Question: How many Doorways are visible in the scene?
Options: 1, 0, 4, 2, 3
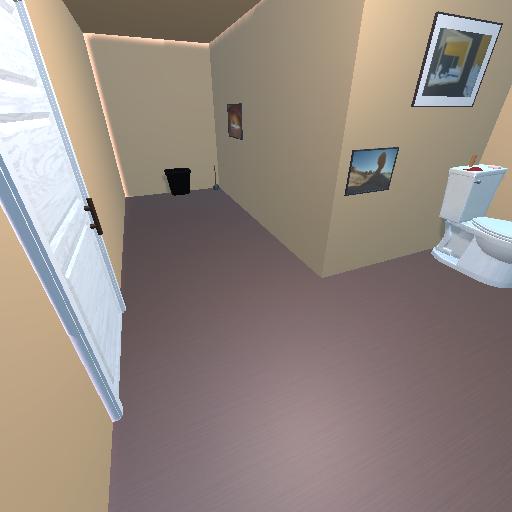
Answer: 1